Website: macys
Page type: customer-info-address
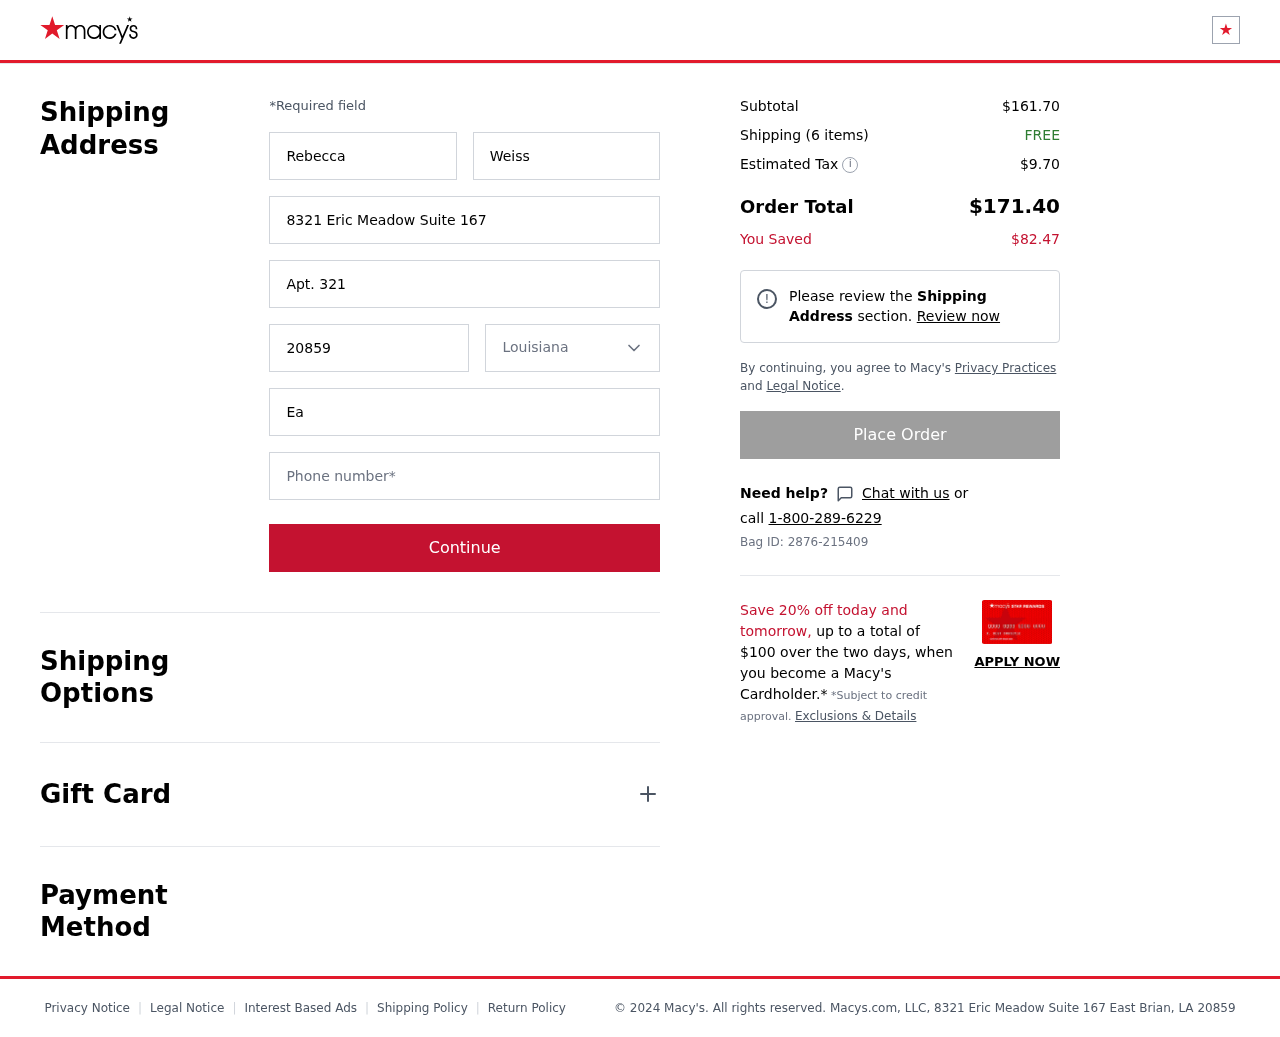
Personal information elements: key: PII_CITY
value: East Brian
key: PII_FIRSTNAME
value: Rebecca
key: PII_LASTNAME
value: Weiss
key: PII_PHONE
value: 9218856070
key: PII_POSTCODE
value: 20859
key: PII_STATE
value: Louisiana
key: PII_STREET
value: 8321 Eric Meadow Suite 167
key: PII_STREET2
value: Apt. 321
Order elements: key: ORDER_SUBTOTAL
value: $161.70
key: ORDER_NUM_ITEMS
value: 6
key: ORDER_SHIPPING_COST
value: FREE
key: ORDER_TAX
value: $9.70
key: ORDER_TOTAL
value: $171.40
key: ORDER_SAVINGS
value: $82.47
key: ORDER_BAG_ID
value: Bag ID: 2876-215409